Field crop: tomato
Growth stage: 1
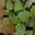
Species: solanum